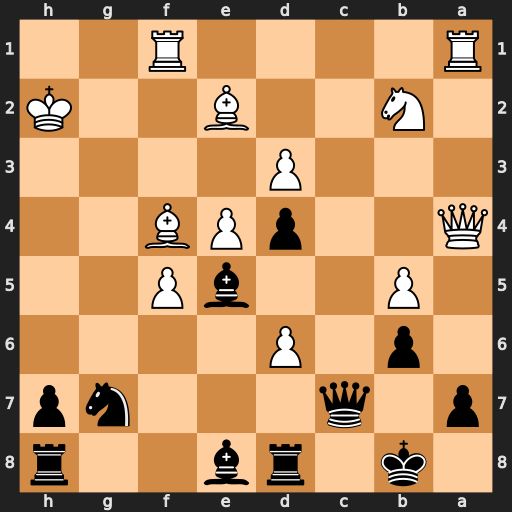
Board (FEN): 1k1rb2r/p1q3np/1p1P4/1P2bP2/Q2pPB2/3P4/1N2B2K/R4R2
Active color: b
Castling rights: -
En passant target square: -
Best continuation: Bxf4+ Rxf4 Rxd6